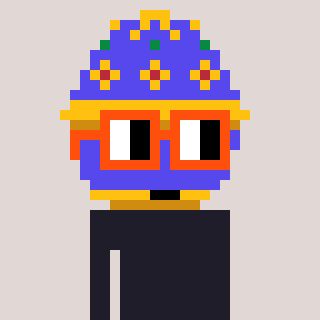
a pixel art character with square orange glasses, a faberge-shaped head and a bege-colored body on a warm background